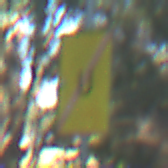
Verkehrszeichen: EndeUmleitung
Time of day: MorningAfternoon
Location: Outdoor (Nature)
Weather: Clear
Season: NotSpecified
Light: Natural